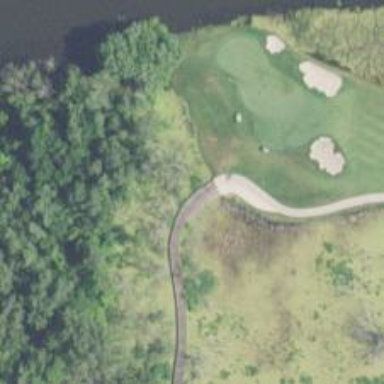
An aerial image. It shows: Path bridge used as golf cartpath.